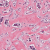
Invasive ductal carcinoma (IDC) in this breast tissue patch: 1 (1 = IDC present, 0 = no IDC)